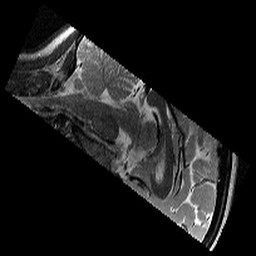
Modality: T2w
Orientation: sagittal
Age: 11
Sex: female
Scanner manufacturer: siemens
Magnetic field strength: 3 T
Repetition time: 9.23 s
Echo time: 0.067 s